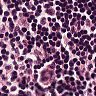
Metastatic tissue present: no